Field crop: maize
Growth stage: 1
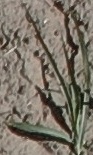
Species: sorghum